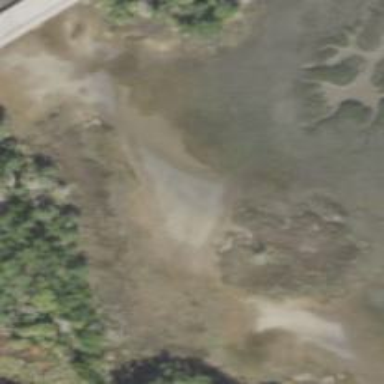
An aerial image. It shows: Marsh wetland.